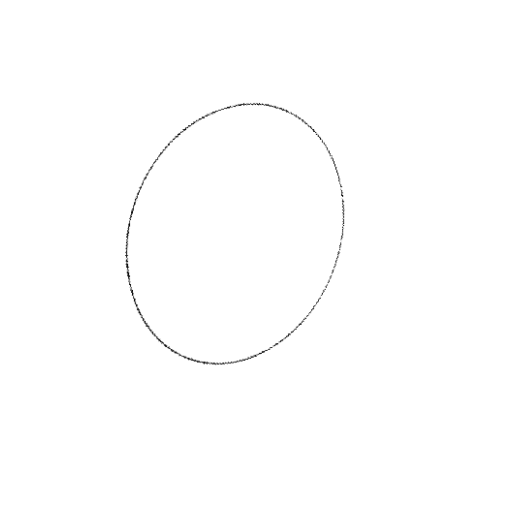
Crossing number: 0